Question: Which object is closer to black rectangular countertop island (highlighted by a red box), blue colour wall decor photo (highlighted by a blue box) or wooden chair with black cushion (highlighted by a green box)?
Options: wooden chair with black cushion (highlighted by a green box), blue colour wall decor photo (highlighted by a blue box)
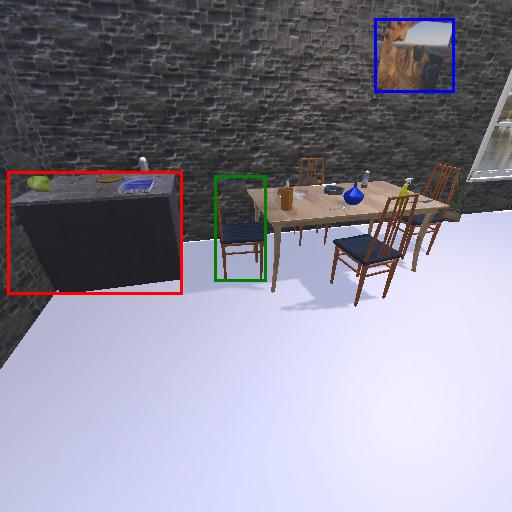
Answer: wooden chair with black cushion (highlighted by a green box)